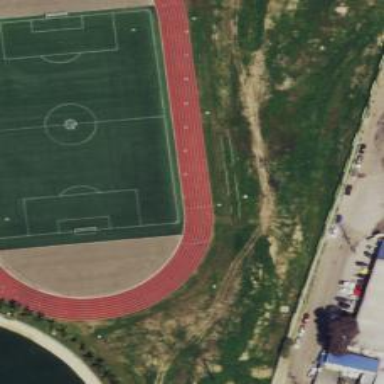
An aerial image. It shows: Track in leisure land.